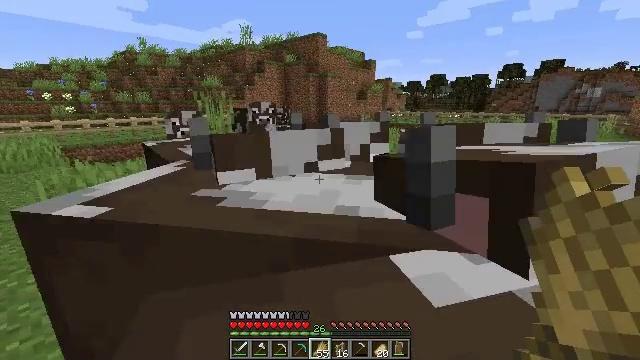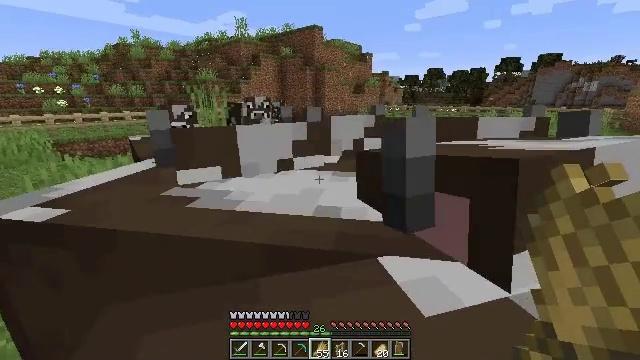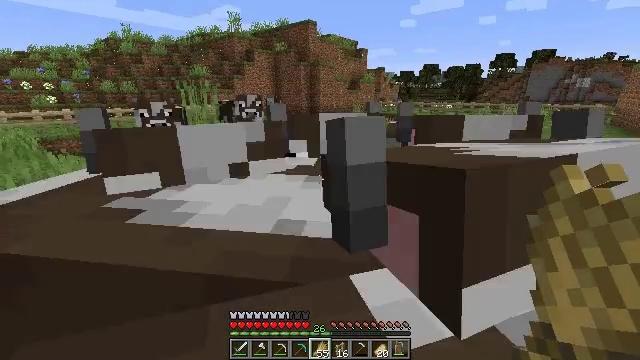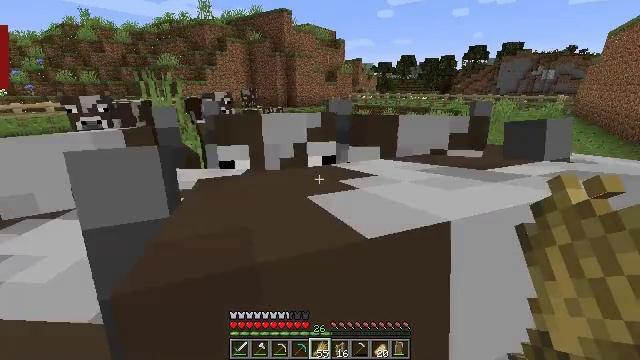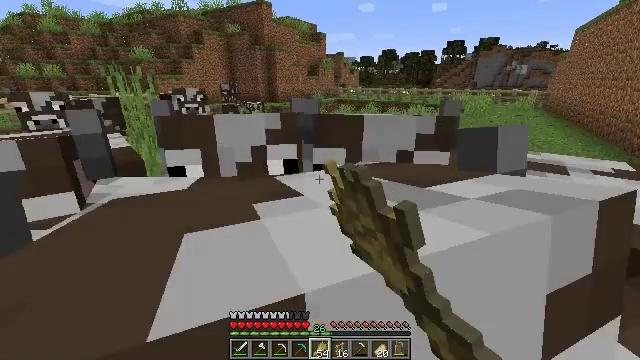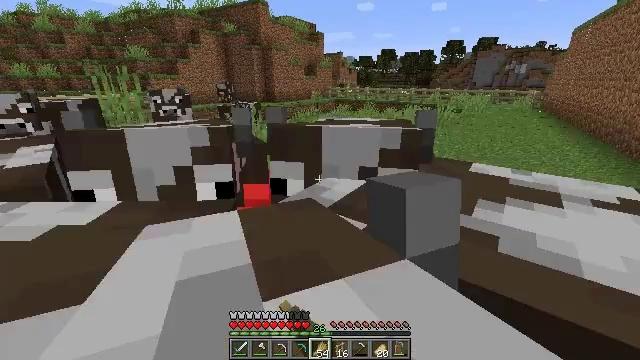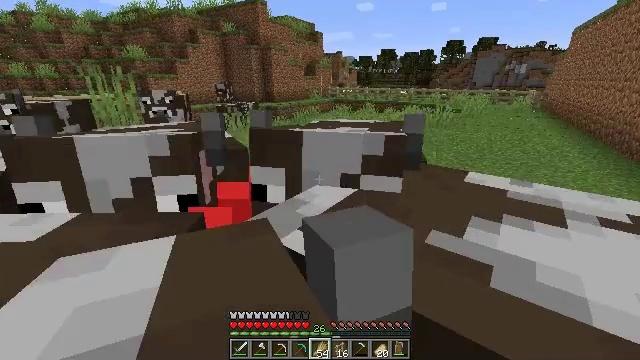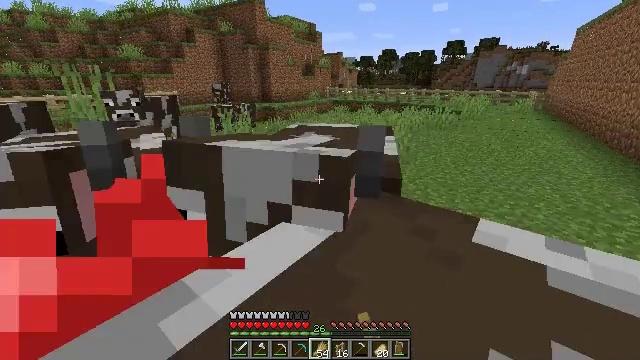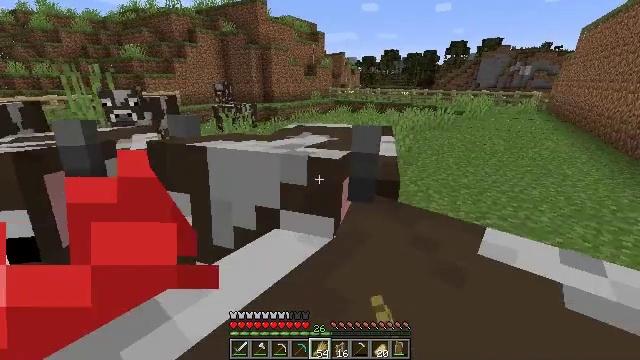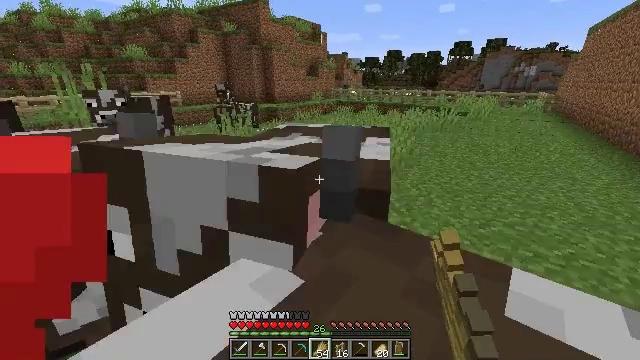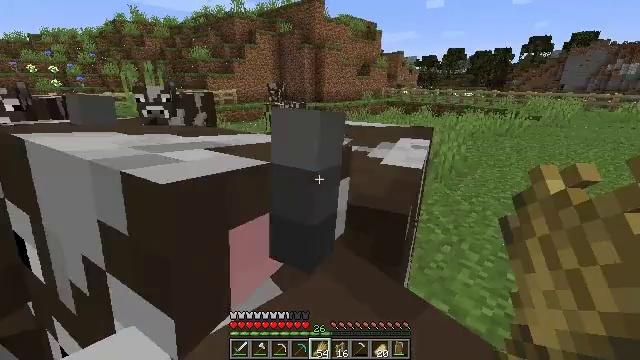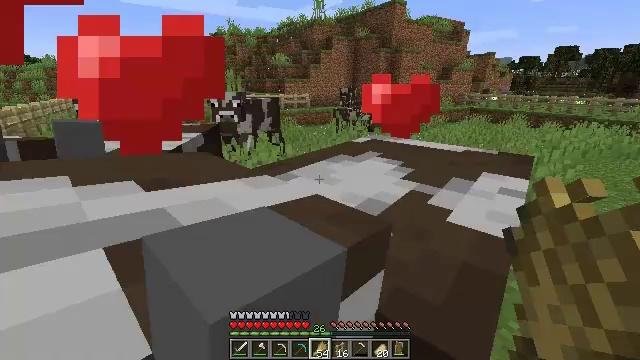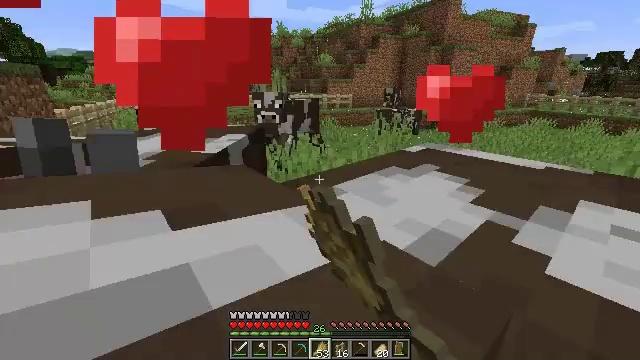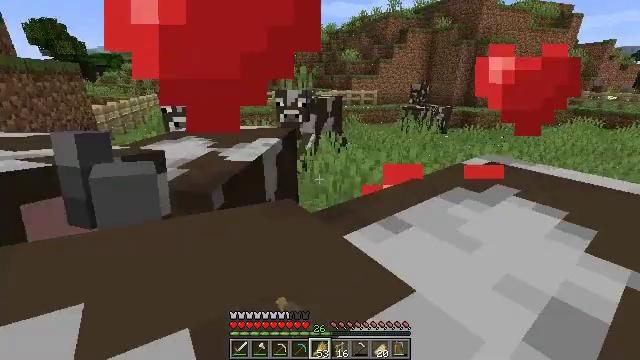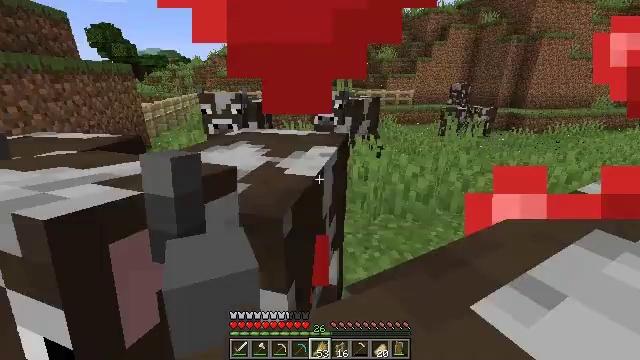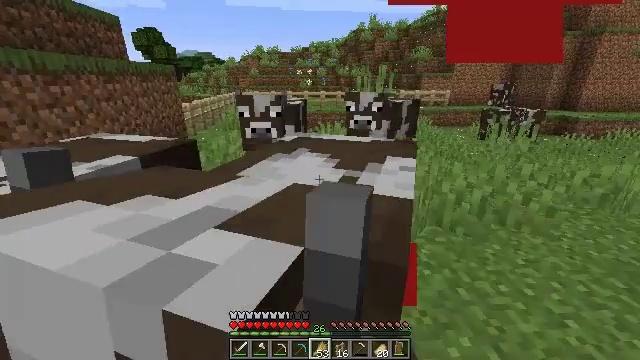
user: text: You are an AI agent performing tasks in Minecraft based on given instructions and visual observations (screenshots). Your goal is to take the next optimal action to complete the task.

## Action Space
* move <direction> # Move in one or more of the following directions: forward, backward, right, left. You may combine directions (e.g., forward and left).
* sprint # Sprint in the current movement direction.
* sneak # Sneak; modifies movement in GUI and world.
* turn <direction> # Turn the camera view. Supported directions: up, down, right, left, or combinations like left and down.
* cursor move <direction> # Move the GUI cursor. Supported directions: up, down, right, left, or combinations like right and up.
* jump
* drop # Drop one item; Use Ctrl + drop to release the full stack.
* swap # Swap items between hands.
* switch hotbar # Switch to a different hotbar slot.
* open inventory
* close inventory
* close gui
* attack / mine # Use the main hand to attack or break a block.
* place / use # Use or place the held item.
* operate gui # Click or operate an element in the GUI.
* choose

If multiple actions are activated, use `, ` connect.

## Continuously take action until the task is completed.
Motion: motion action
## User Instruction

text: Gather the birch fence from a structure.
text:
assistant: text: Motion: move forward and move right, turn down, use / place
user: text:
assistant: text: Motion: move forward and move right, use / place
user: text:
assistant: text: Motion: move forward and move right, turn right and down, use / place
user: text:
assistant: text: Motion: move forward and move right, turn right and down, use / place
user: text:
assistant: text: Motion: move forward and move right, use / place
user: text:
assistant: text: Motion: move forward and move right, use / place
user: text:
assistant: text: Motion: move forward and move right, use / place
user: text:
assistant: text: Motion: move forward and move right, use / place
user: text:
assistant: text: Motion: move forward and move right, use / place
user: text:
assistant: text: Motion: move forward and move right, turn left, use / place
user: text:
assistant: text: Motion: move forward and move right, turn left, use / place
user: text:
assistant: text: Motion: move forward and move left, turn left, use / place
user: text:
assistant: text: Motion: move forward and move left, turn left, use / place
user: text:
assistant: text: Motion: move forward and move left, turn left, use / place
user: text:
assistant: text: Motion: move forward and move left, turn left, use / place
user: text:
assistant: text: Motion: move forward and move left, use / place
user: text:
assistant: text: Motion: move forward and move left, use / place
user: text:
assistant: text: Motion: move forward and move left, use / place
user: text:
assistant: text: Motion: move forward and move left, use / place
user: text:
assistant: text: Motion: move forward and move left, use / place
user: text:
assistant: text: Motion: move forward and move left, use / place
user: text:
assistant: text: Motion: move forward and move left, use / place
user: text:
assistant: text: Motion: move forward and move left, use / place
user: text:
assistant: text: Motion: move forward and move right, turn right and up, use / place
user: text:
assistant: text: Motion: move forward and move right, turn right and up, use / place
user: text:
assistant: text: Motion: move forward and move right, use / place
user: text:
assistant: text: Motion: move forward and move right, turn right, use / place
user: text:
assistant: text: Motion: move forward and move right, turn right and down, use / place
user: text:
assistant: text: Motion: move forward and move right, turn right and down, use / place
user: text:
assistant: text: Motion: move forward and move right, use / place